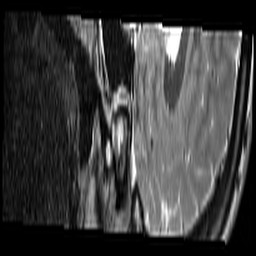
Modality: T2w
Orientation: sagittal
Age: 31
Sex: female
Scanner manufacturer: siemens
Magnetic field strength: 3 T
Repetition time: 8 s
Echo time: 0.085 s